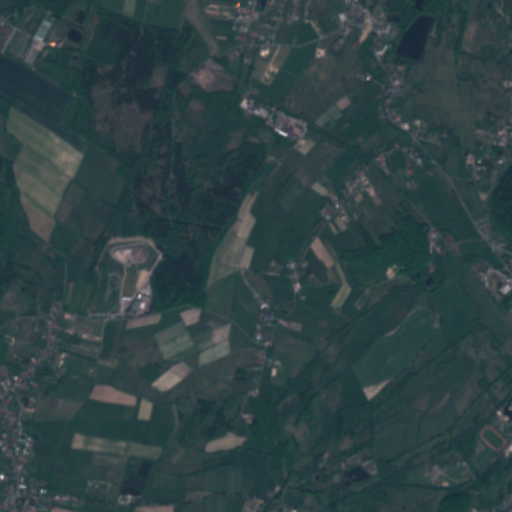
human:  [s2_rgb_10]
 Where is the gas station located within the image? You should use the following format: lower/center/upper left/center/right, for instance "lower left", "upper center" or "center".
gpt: The gas station is located in the center right of the image.
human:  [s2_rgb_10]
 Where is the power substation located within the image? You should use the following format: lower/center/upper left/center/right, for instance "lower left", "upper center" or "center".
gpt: The power substation is located in the center right of the image.
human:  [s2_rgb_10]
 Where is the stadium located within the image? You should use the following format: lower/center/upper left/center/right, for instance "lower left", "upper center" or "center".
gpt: The stadium is located in the upper center of the image.
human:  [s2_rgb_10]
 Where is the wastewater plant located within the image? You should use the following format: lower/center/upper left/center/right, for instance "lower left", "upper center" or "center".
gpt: The wastewater plant is located in the center right of the image.
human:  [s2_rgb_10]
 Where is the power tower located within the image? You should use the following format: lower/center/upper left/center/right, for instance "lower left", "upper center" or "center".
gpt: There is no power tower in the image.